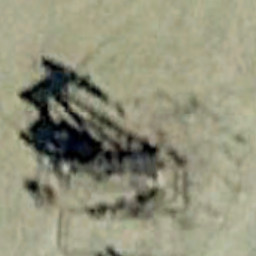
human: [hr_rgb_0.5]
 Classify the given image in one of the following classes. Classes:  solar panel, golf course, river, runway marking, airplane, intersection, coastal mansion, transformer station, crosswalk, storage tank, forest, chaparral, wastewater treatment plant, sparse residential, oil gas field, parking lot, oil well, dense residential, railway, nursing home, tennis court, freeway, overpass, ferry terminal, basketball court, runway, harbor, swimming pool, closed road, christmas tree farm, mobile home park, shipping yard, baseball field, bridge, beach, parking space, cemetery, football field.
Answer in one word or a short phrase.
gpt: oil well